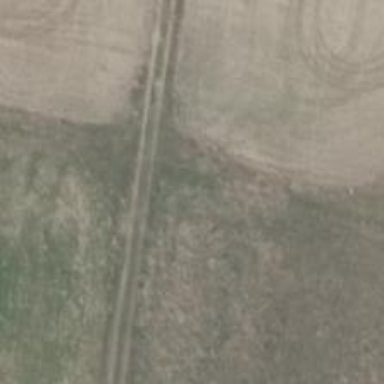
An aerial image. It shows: Track with grade5 tracktype.